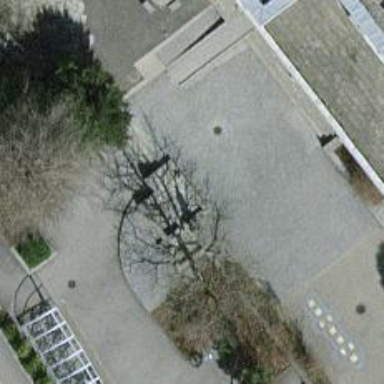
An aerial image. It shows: Fountain.